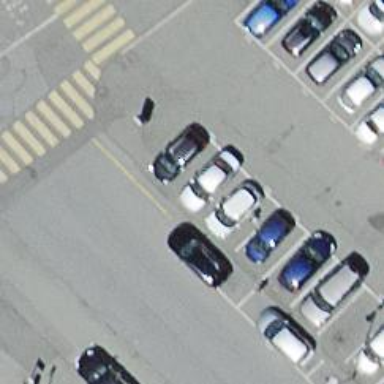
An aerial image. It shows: Charging station.